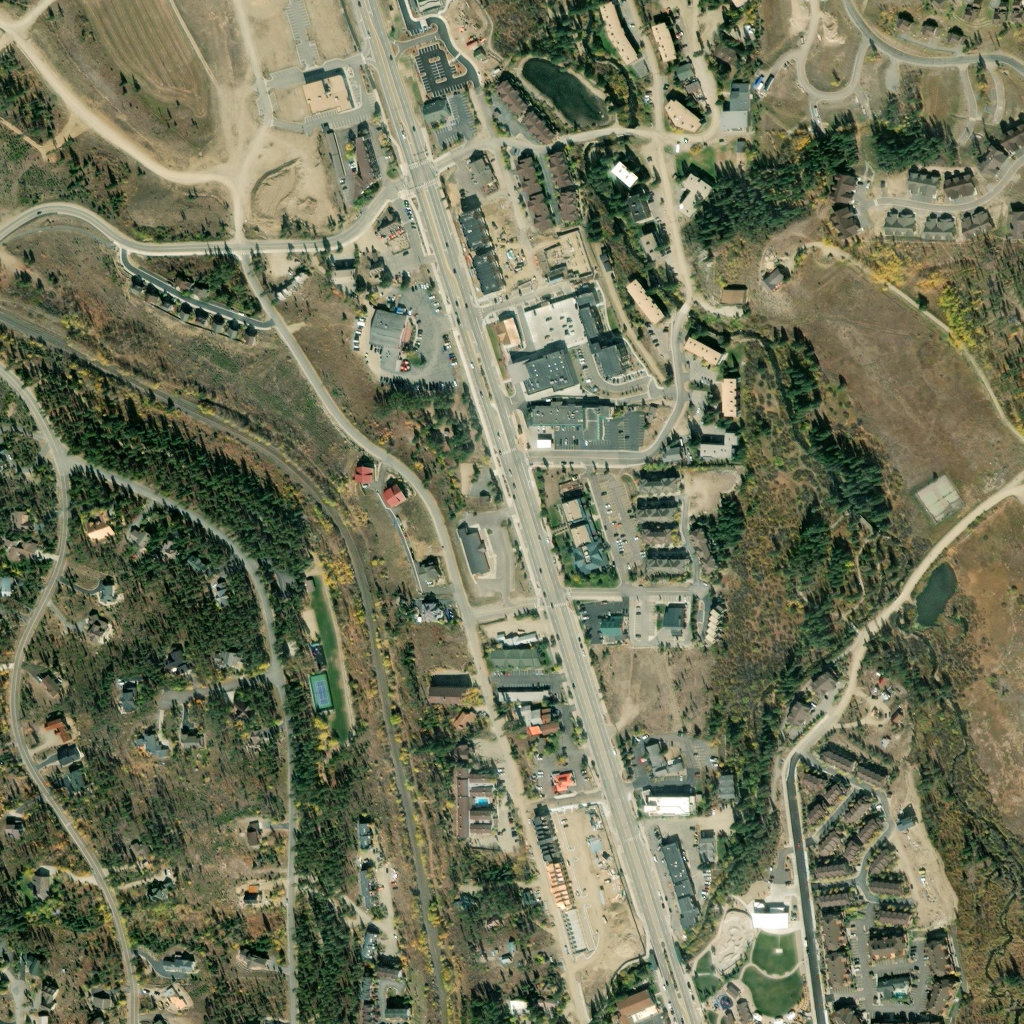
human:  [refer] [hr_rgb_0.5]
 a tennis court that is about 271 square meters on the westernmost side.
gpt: <box>[[31, 66, 31, 68, 0]]</box>

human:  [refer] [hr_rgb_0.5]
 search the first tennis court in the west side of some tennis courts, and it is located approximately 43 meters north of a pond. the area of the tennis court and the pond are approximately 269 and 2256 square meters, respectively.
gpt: <box>[[90, 47, 92, 50, 0]]</box>